Field crop: maize
Growth stage: 2
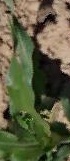
Species: maize